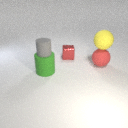
large red rubber sphere behind large green rubber cylinder